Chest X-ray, PA view. Patient: 39 years old, sex M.
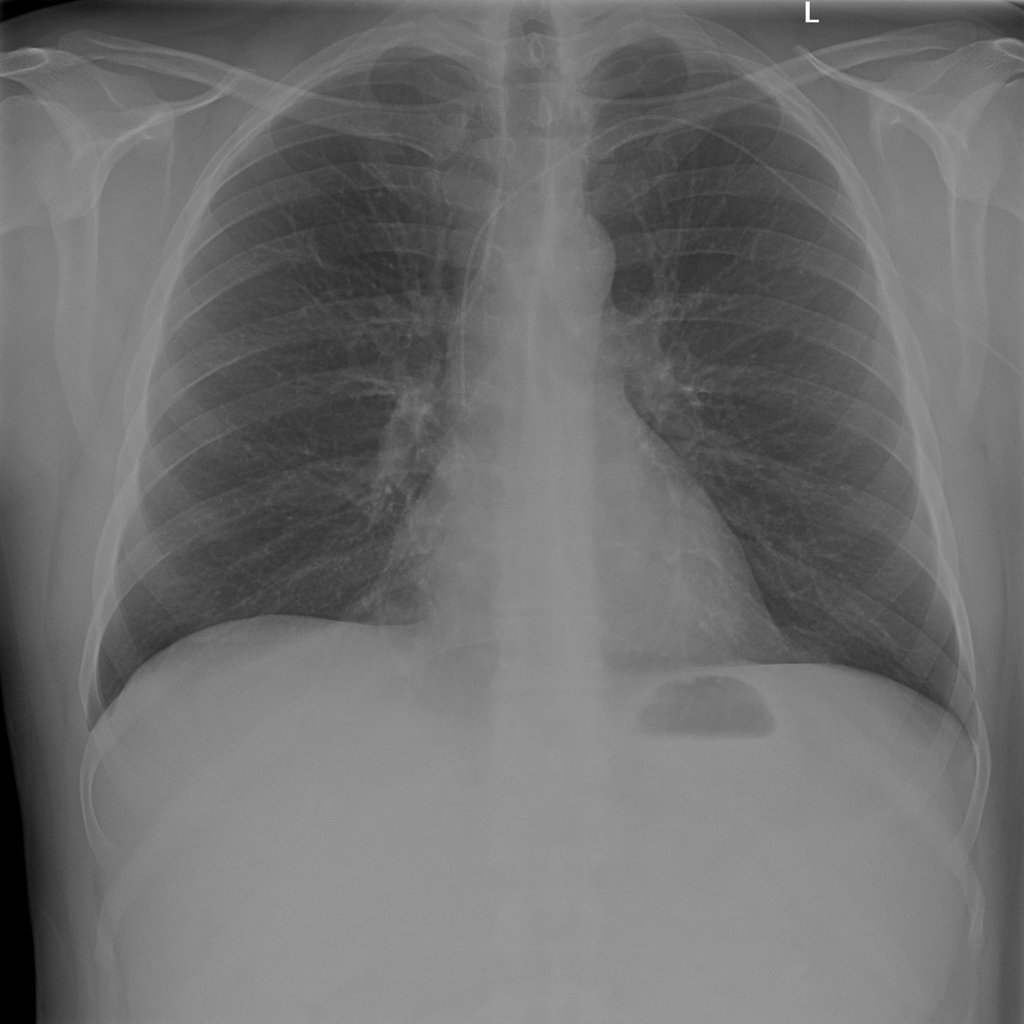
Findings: No Finding